Platform: macOS
Application: Arc Browser
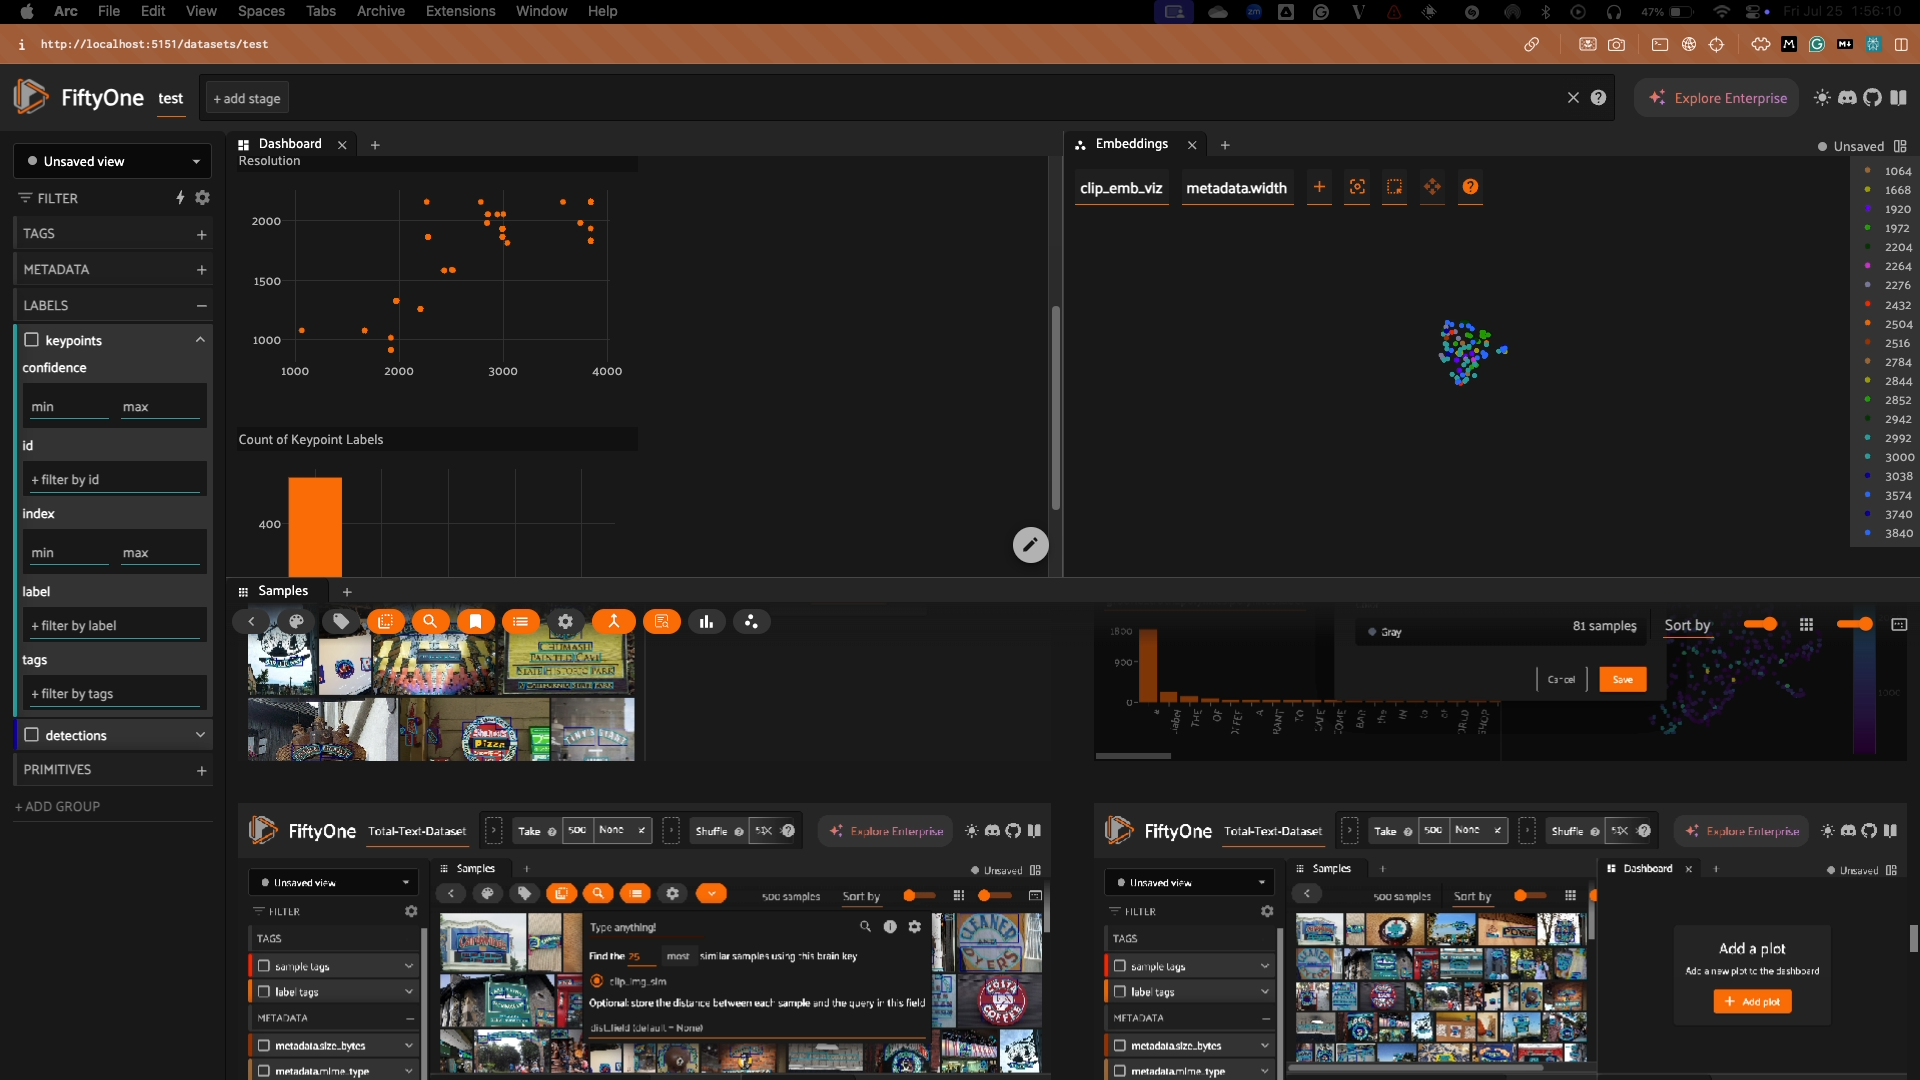
task_description: Where in this workspace is the Embeddings panel located?
action_type: hover
element_info: Menu Item

task_description: Where is the dashboard panel on this workspace?
action_type: hover
element_info: Menu Item

task_description: Find the samples panel in the current workspace
action_type: hover
element_info: Menu Item

task_description: Load and existing saved view or create a new saved view
action_type: click
element_info: Button

task_description: Where is the sidebar in the current workspace?
action_type: hover
element_info: Menu Item

task_description: Find the view bar
action_type: hover
element_info: Menu Item